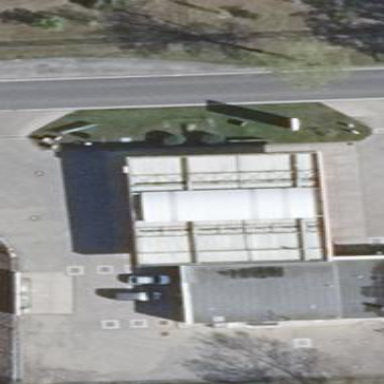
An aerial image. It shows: View of roof of building.